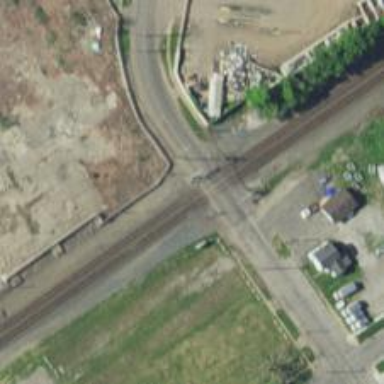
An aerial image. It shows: Railway crossing with lights.